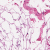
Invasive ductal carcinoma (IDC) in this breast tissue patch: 0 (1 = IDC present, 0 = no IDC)